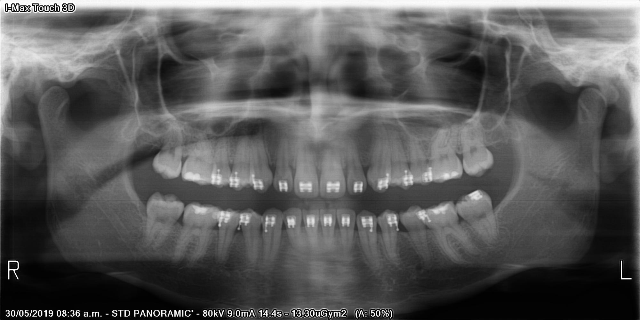
adult